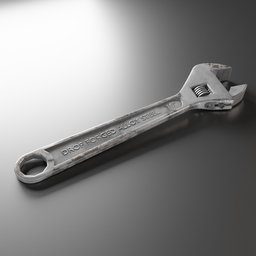
Label: tools